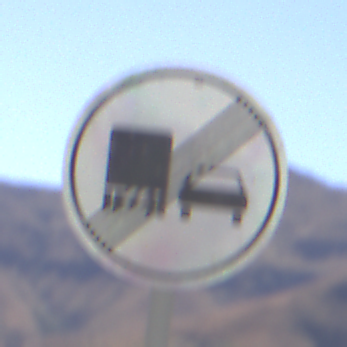
Verkehrszeichen: EndeUeberholverbotKraftfahrzeuge
Umgebung: Outdoor, Nature
Tageszeit: Midday
Wetter: Clear
Licht: Natural
Jahreszeit: NotSpecified
Kontrast: HighContrast